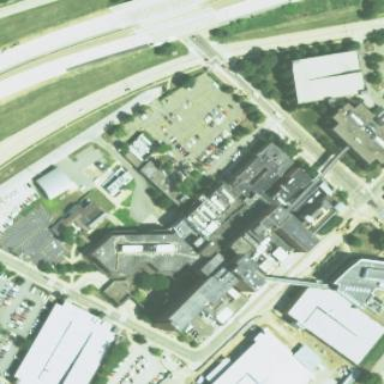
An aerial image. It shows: Hospital providing healthcare services.